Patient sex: F
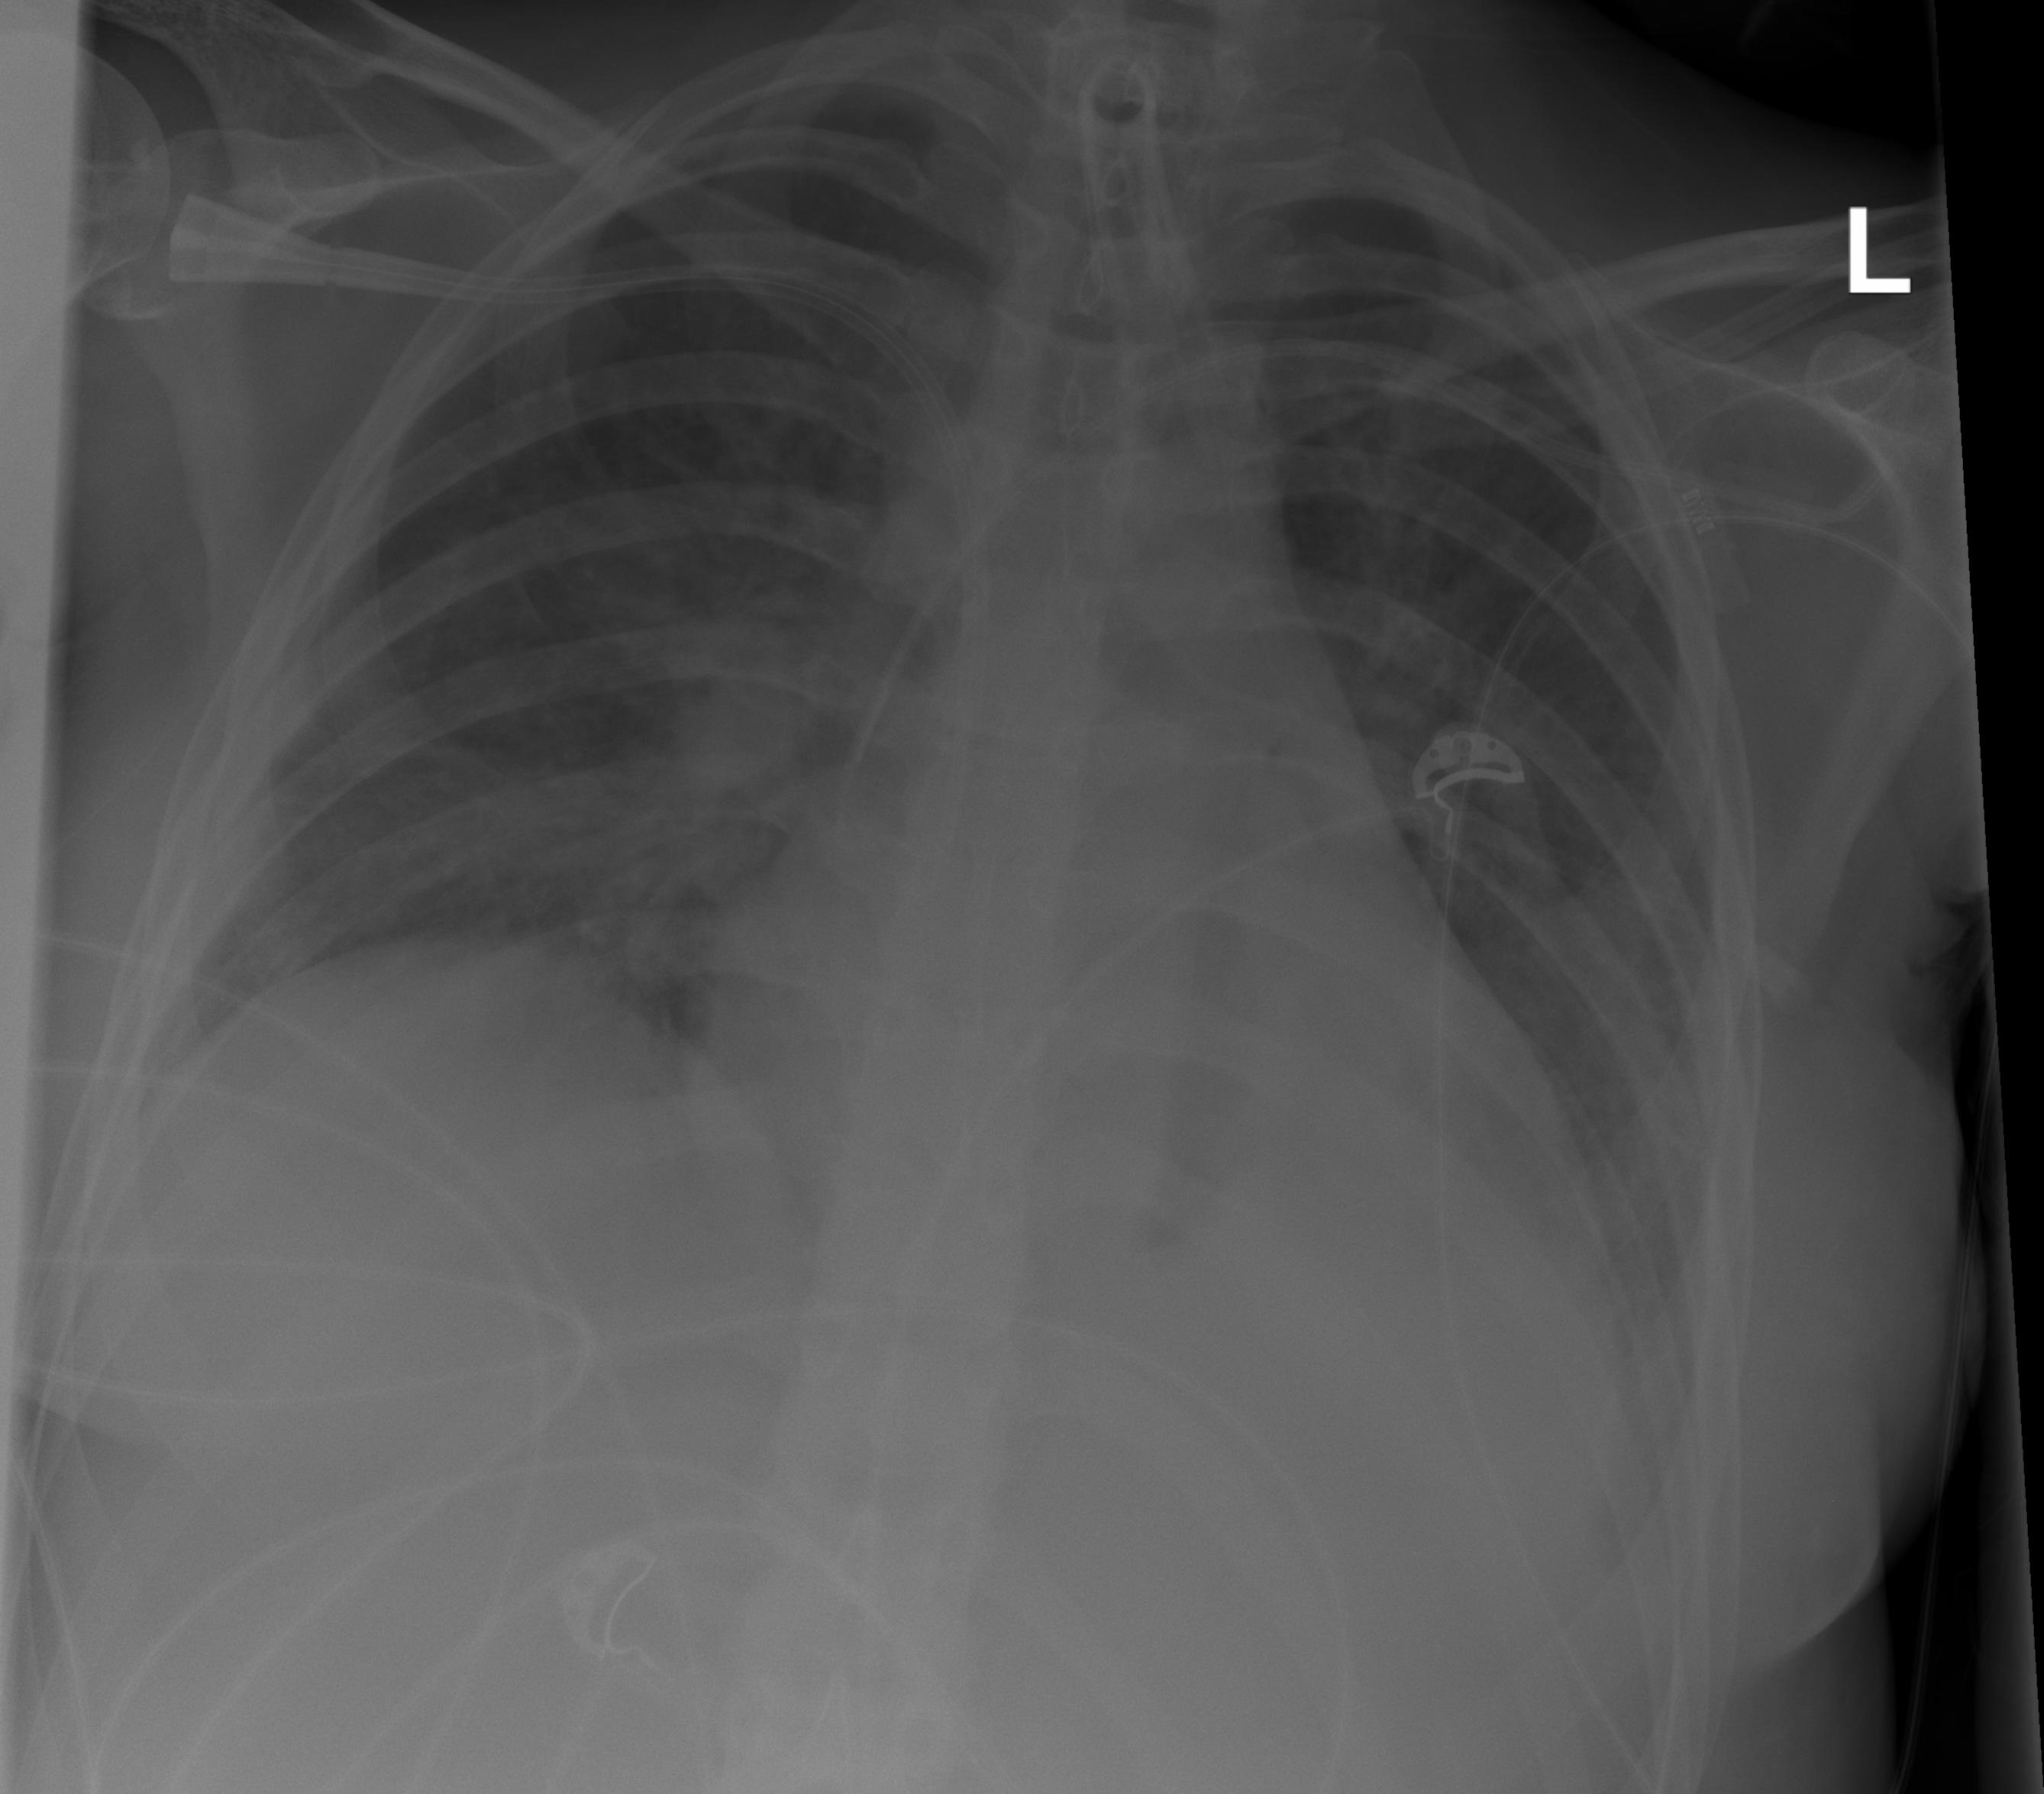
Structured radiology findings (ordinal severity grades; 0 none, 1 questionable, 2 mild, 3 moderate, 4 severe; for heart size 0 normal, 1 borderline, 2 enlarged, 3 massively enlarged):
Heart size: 2
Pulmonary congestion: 2
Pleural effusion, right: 0
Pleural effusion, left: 0
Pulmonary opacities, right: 2
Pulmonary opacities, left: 0
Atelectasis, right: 0
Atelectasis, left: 0